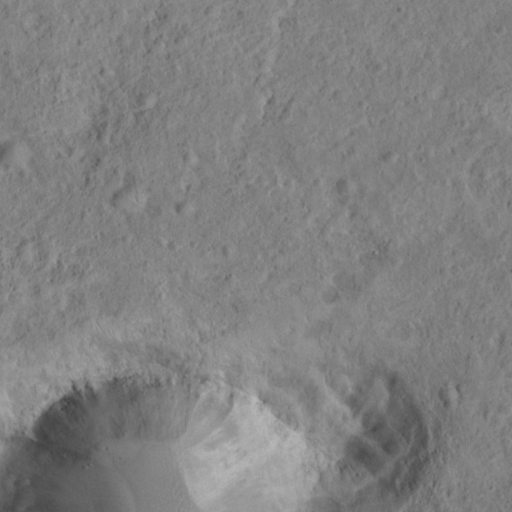
Objects detected: cone, cone